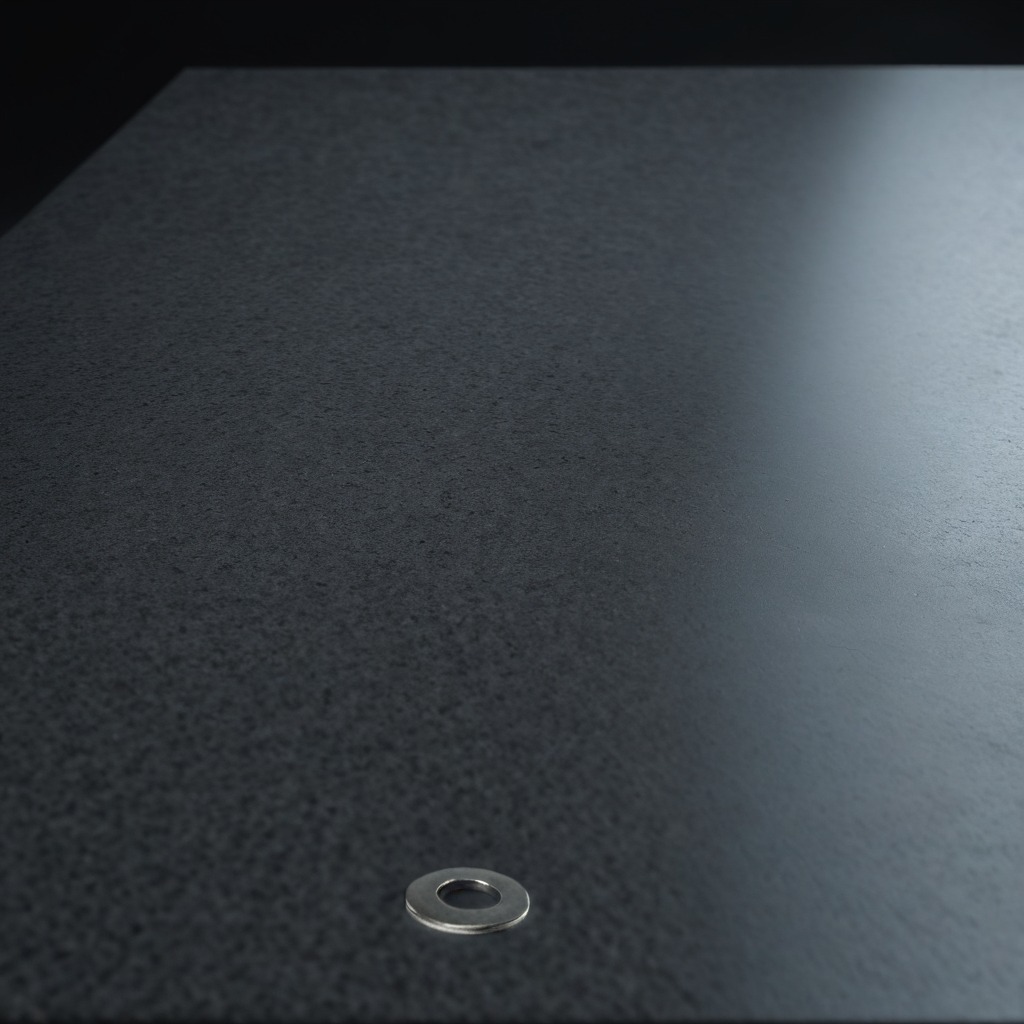
A flat metal washer is lying on a clean granite table inside a workshop at night.